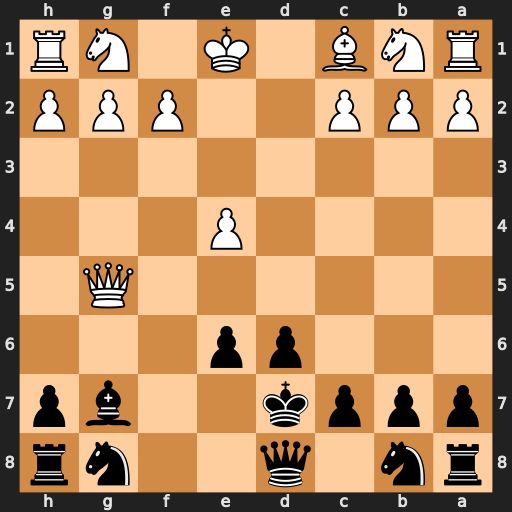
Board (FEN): rn1q2nr/pppk2bp/3pp3/6Q1/4P3/8/PPP2PPP/RNB1K1NR
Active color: b
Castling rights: KQ
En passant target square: -
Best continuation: Qxg5 Bxg5 Bxb2